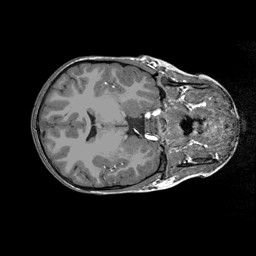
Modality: T1w
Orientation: axial
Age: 7
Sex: male
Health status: ill